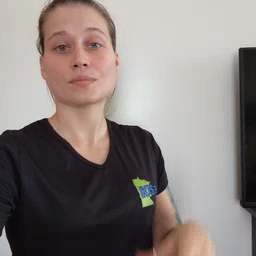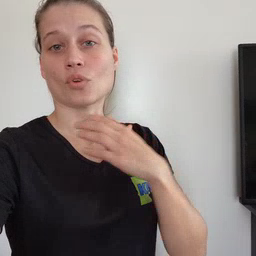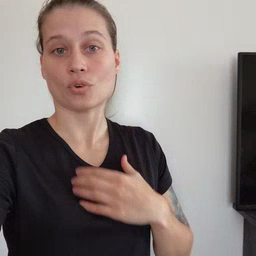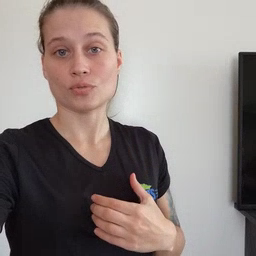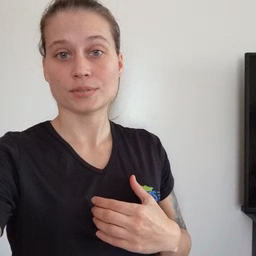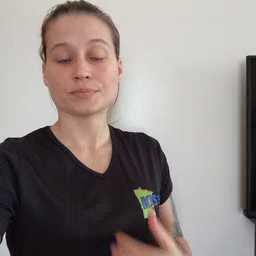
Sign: hungry